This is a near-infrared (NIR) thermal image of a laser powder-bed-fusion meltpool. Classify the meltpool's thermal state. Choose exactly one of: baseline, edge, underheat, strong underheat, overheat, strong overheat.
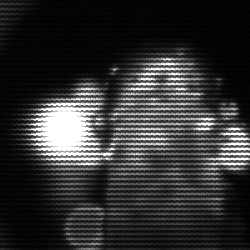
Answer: strong underheat